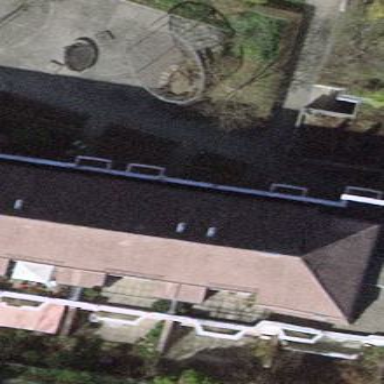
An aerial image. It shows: Residential building with gabled row roof.